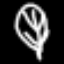
Label: leaf